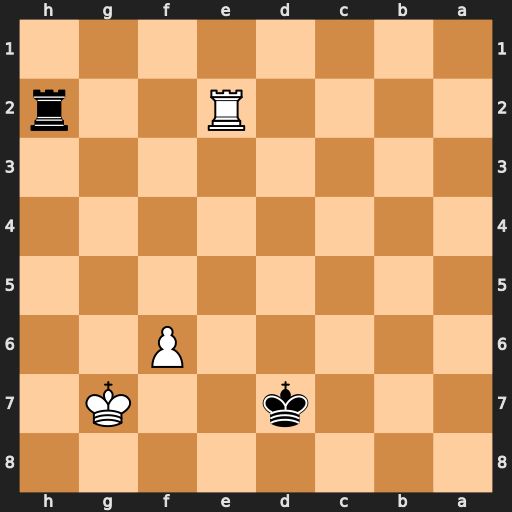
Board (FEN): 8/3k2K1/5P2/8/8/8/4R2r/8
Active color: b
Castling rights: -
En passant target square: -
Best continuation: Rxe2 f7 Rg2+ Kf6 Rf2+